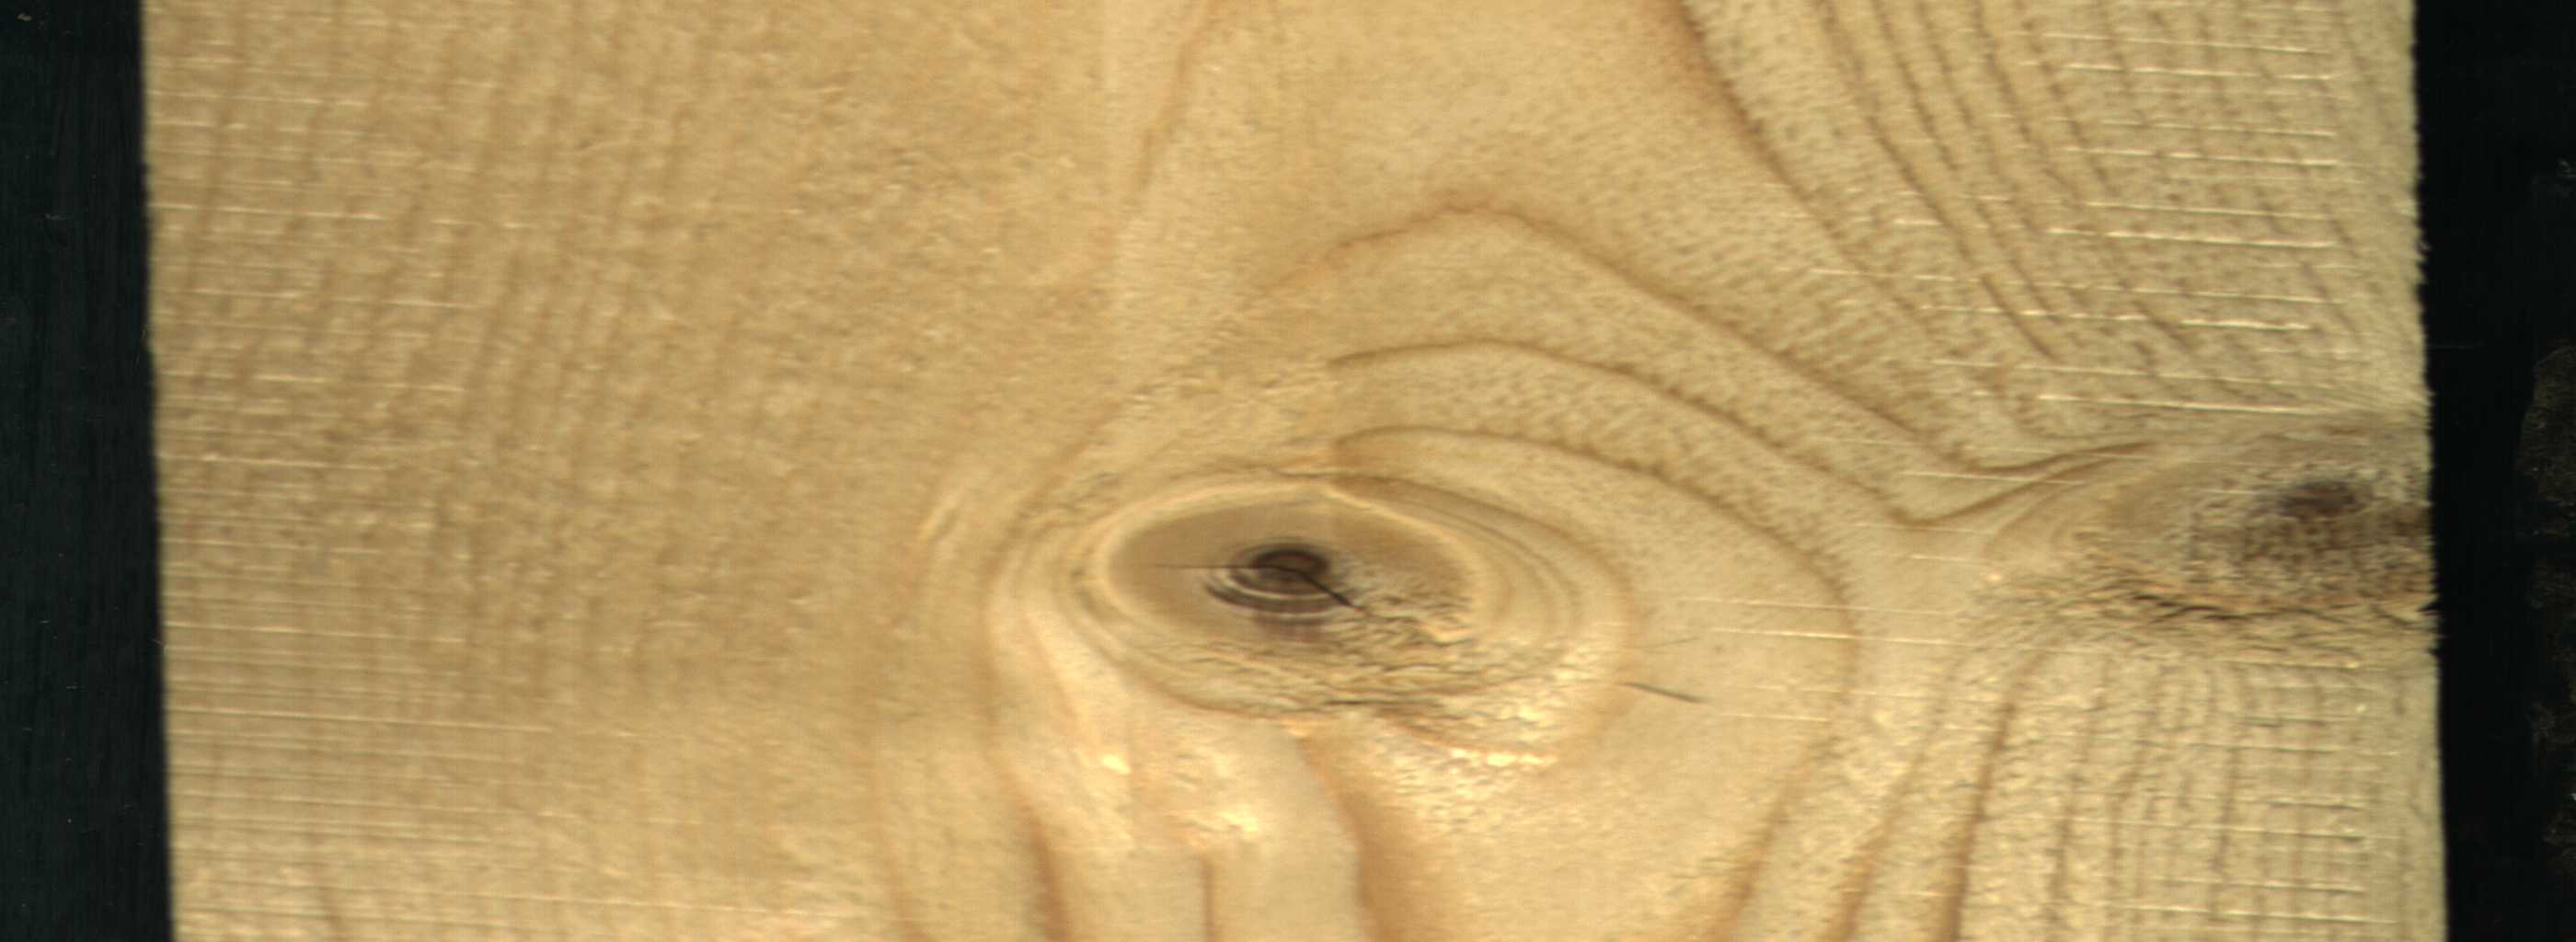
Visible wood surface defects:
knot_with_crack
Live_Knot